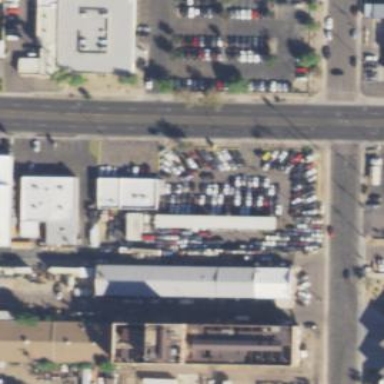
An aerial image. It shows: Car shop.